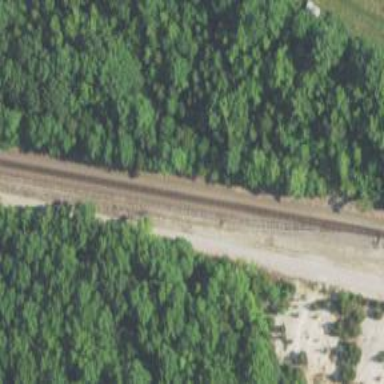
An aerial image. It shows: Railway siding with rails.